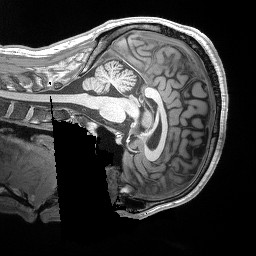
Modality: T1w
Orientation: sagittal
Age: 27
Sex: male
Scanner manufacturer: siemens
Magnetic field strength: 3 T
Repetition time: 2.2 s
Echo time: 0.00169 s